Question: The figure describes the ball exchange problem. The white ball can exchange positions with the adjacent colored balls in the 4-neighborhood. The target state is that all balls are arranged in the order of red, blue, green, and yellow from the upper left corner in the order of rows first and columns. How many exchanges are needed?
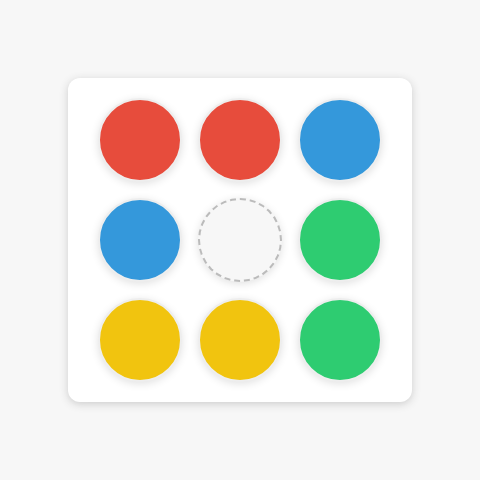
Answer: 2